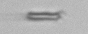
Label: fiber